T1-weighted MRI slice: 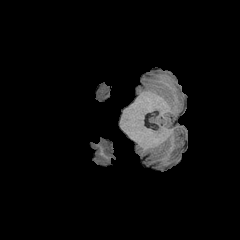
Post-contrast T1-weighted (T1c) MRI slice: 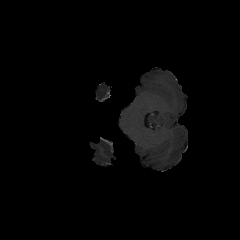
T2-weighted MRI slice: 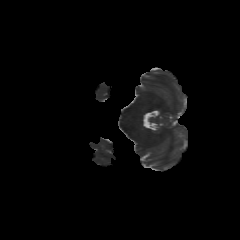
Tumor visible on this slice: no